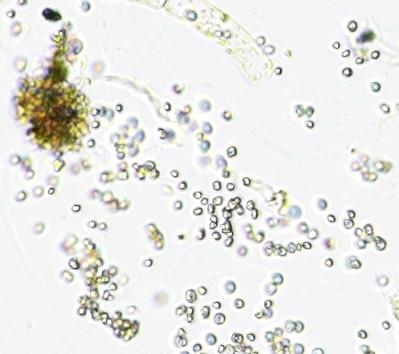
Label: Phaeocystis